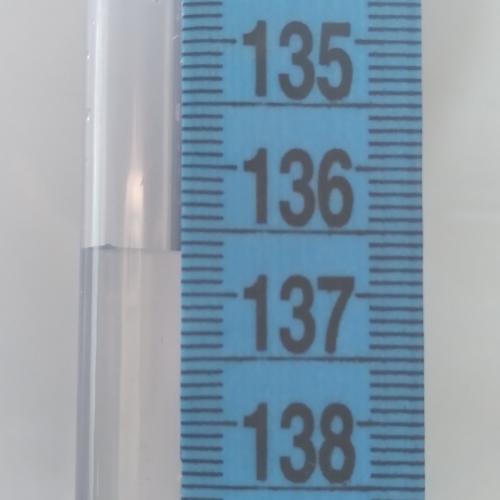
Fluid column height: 136.7 cm